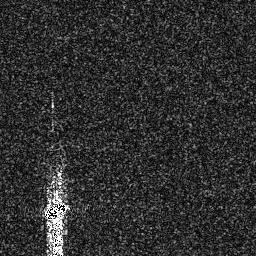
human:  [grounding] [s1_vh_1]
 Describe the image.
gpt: In the satellite image, there is  <ref>1 medium ship </ref> <box>[[15, 78, 27, 85, 0]]</box> located at bottom left.